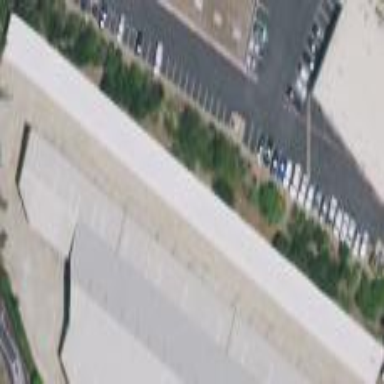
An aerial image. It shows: Industrial building.